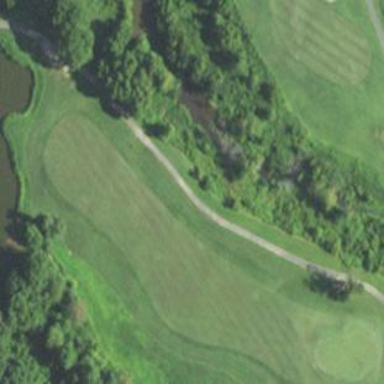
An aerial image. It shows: Golf rough area.